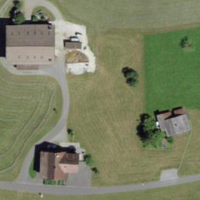
EUNIS habitat code: 55
Species observed at this site:
Parnassia palustris